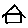
Label: house